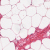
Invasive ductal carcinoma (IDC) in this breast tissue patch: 0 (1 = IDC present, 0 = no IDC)